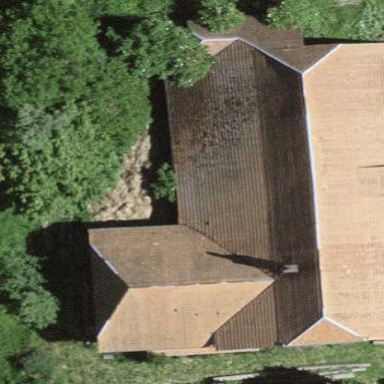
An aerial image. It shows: Farm building.